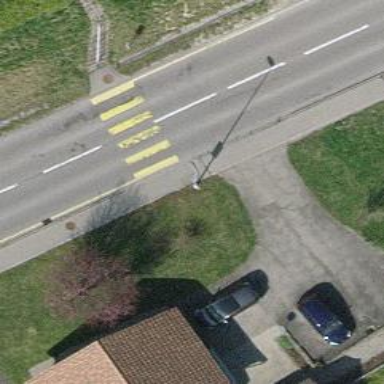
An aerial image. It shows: Uncontrolled zebra crossing on the road.